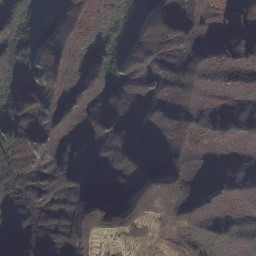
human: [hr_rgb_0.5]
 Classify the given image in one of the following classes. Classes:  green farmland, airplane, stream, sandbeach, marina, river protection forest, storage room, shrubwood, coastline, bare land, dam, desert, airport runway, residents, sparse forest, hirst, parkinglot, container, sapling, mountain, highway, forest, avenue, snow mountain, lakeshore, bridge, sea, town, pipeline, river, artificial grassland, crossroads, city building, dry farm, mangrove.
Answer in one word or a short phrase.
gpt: mountain